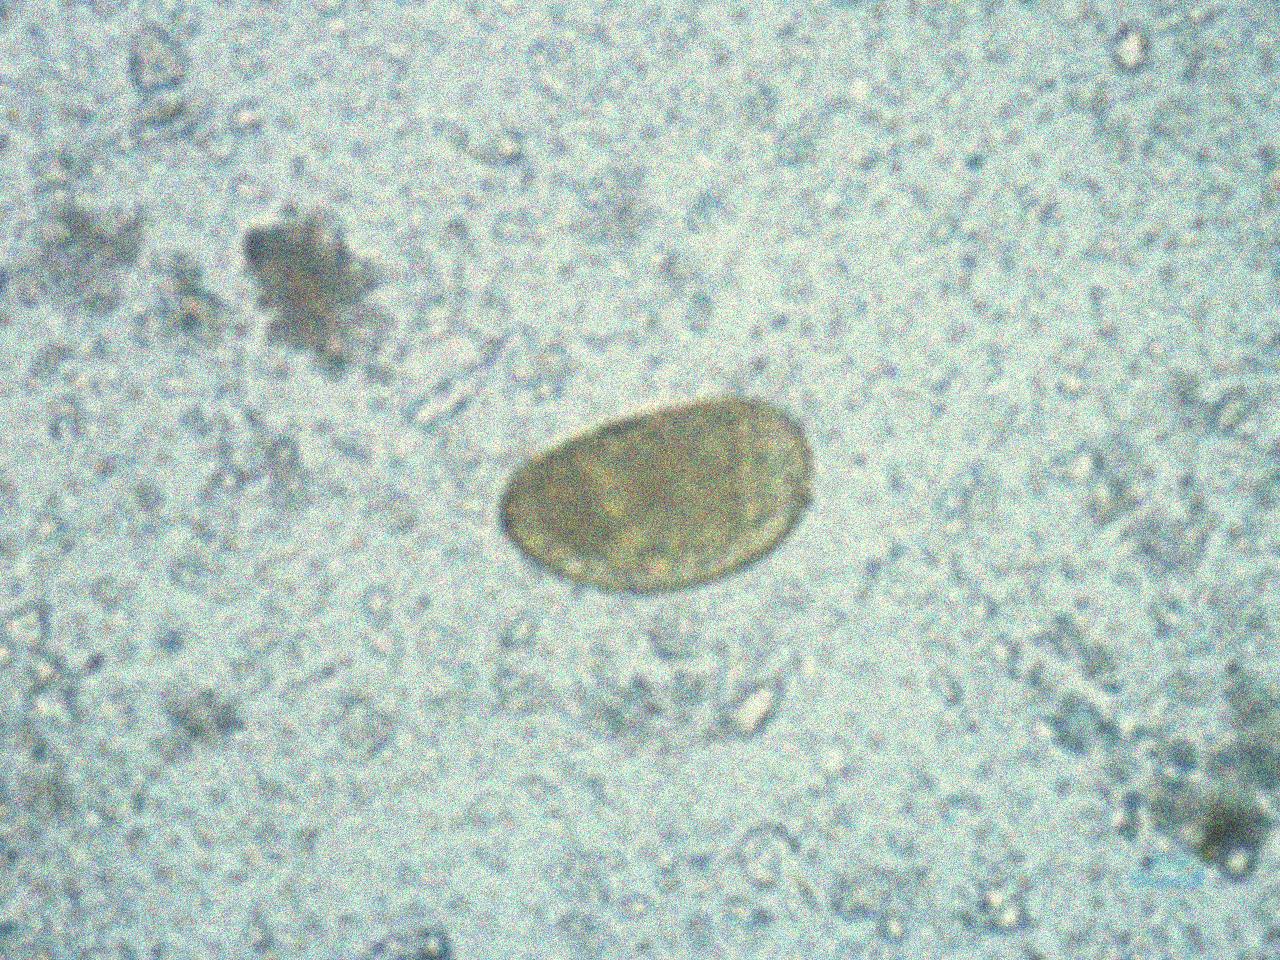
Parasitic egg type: Paragonimus spp